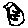
Label: bird